Question: I having an issue in a drawing application what I developing, in what bezier curves don't work as they should.
I have this code line:
'''
g.DrawBezier(pen, points[i - 1], points[i], points[i], points[i + 1]);
'''
It does his job nice, but for some reason it also paints an extra line what is very unhelpful...

As you can see, for some reason, an awful line appears on top of the spline.
Can someone please help me?
'''
for (int i = 0; i < points.Count - 1; i++) {
pen.Color = colors[i];
pen.Width = widths[i];
if (visible[i] == true) {
g.DrawBezier(pen, points[i - 1], points[i], points[i], points[i + 1]);
if (spoints == true) {
g.DrawEllipse(new Pen(Color.LimeGreen, 5), points[i].X - 1, points[i].Y - 1, 2, 2);
if (spositions == true) {
g.DrawString(points[i].X.ToString() + ", " + points[i].Y.ToString(), new Font("Courier", 8), pen.Brush, points[i]);
}
}
}
if (sskeleton == true)
{
g.DrawLine(new Pen(Color.Magenta, 1), points[i].X, points[i].Y, points[i + 1].X, points[i + 1].Y);
}
}
'''
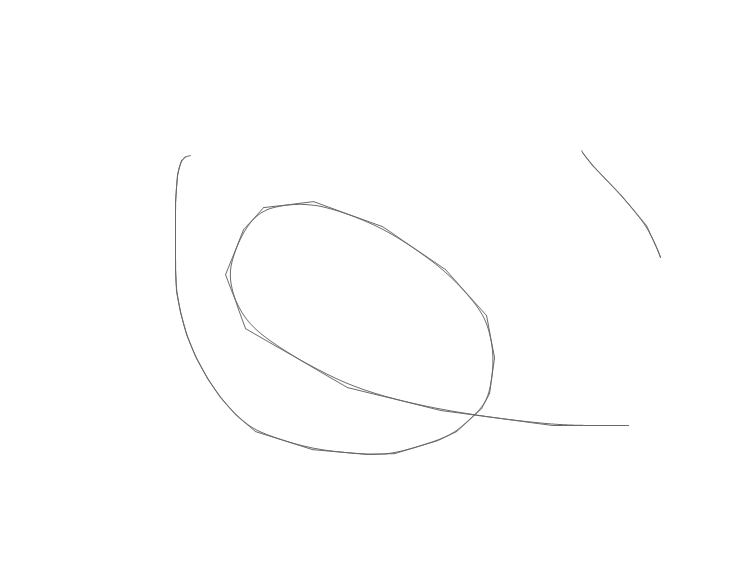
Answer: I think here's what's happening.
Say the points are
'''
List<Point> points = new List<Point>() {
new Point(50, 50),
new Point(150, 150),
new Point(150, 250),
new Point(300, 300),
new Point(400, 300)};
'''
The first bezier curve is drawn<URL>
The green dots are the actual points. Notice that the curve doesn't actually go through the second point.
The next curve is drawn.<URL>
This curve starts at the second point (not where the last curve went through).
Final plot:
<URL>
The middle two points in the DrawBezier function are control points, so the curve isn't guaranteed to go through those two points. <URL>
Perhaps what you're trying to accomplish could be done with DrawBeziers. <URL>
Another option would be to start the next bezier curve at the end point of the last one (instead of at the control point of the last one).
<URL>
If you want a curve that goes through all of the points, try DrawCurve(pen, points).
<URL>